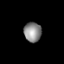
Tissue: lung
Cell type: Epithelial cells
Senescence score: 0.2437
Nuclear area (px): 338
Mean DAPI intensity: 138.689